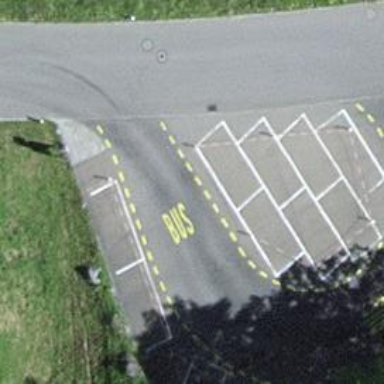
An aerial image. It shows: Bus stop with stop position for public transport.